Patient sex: F
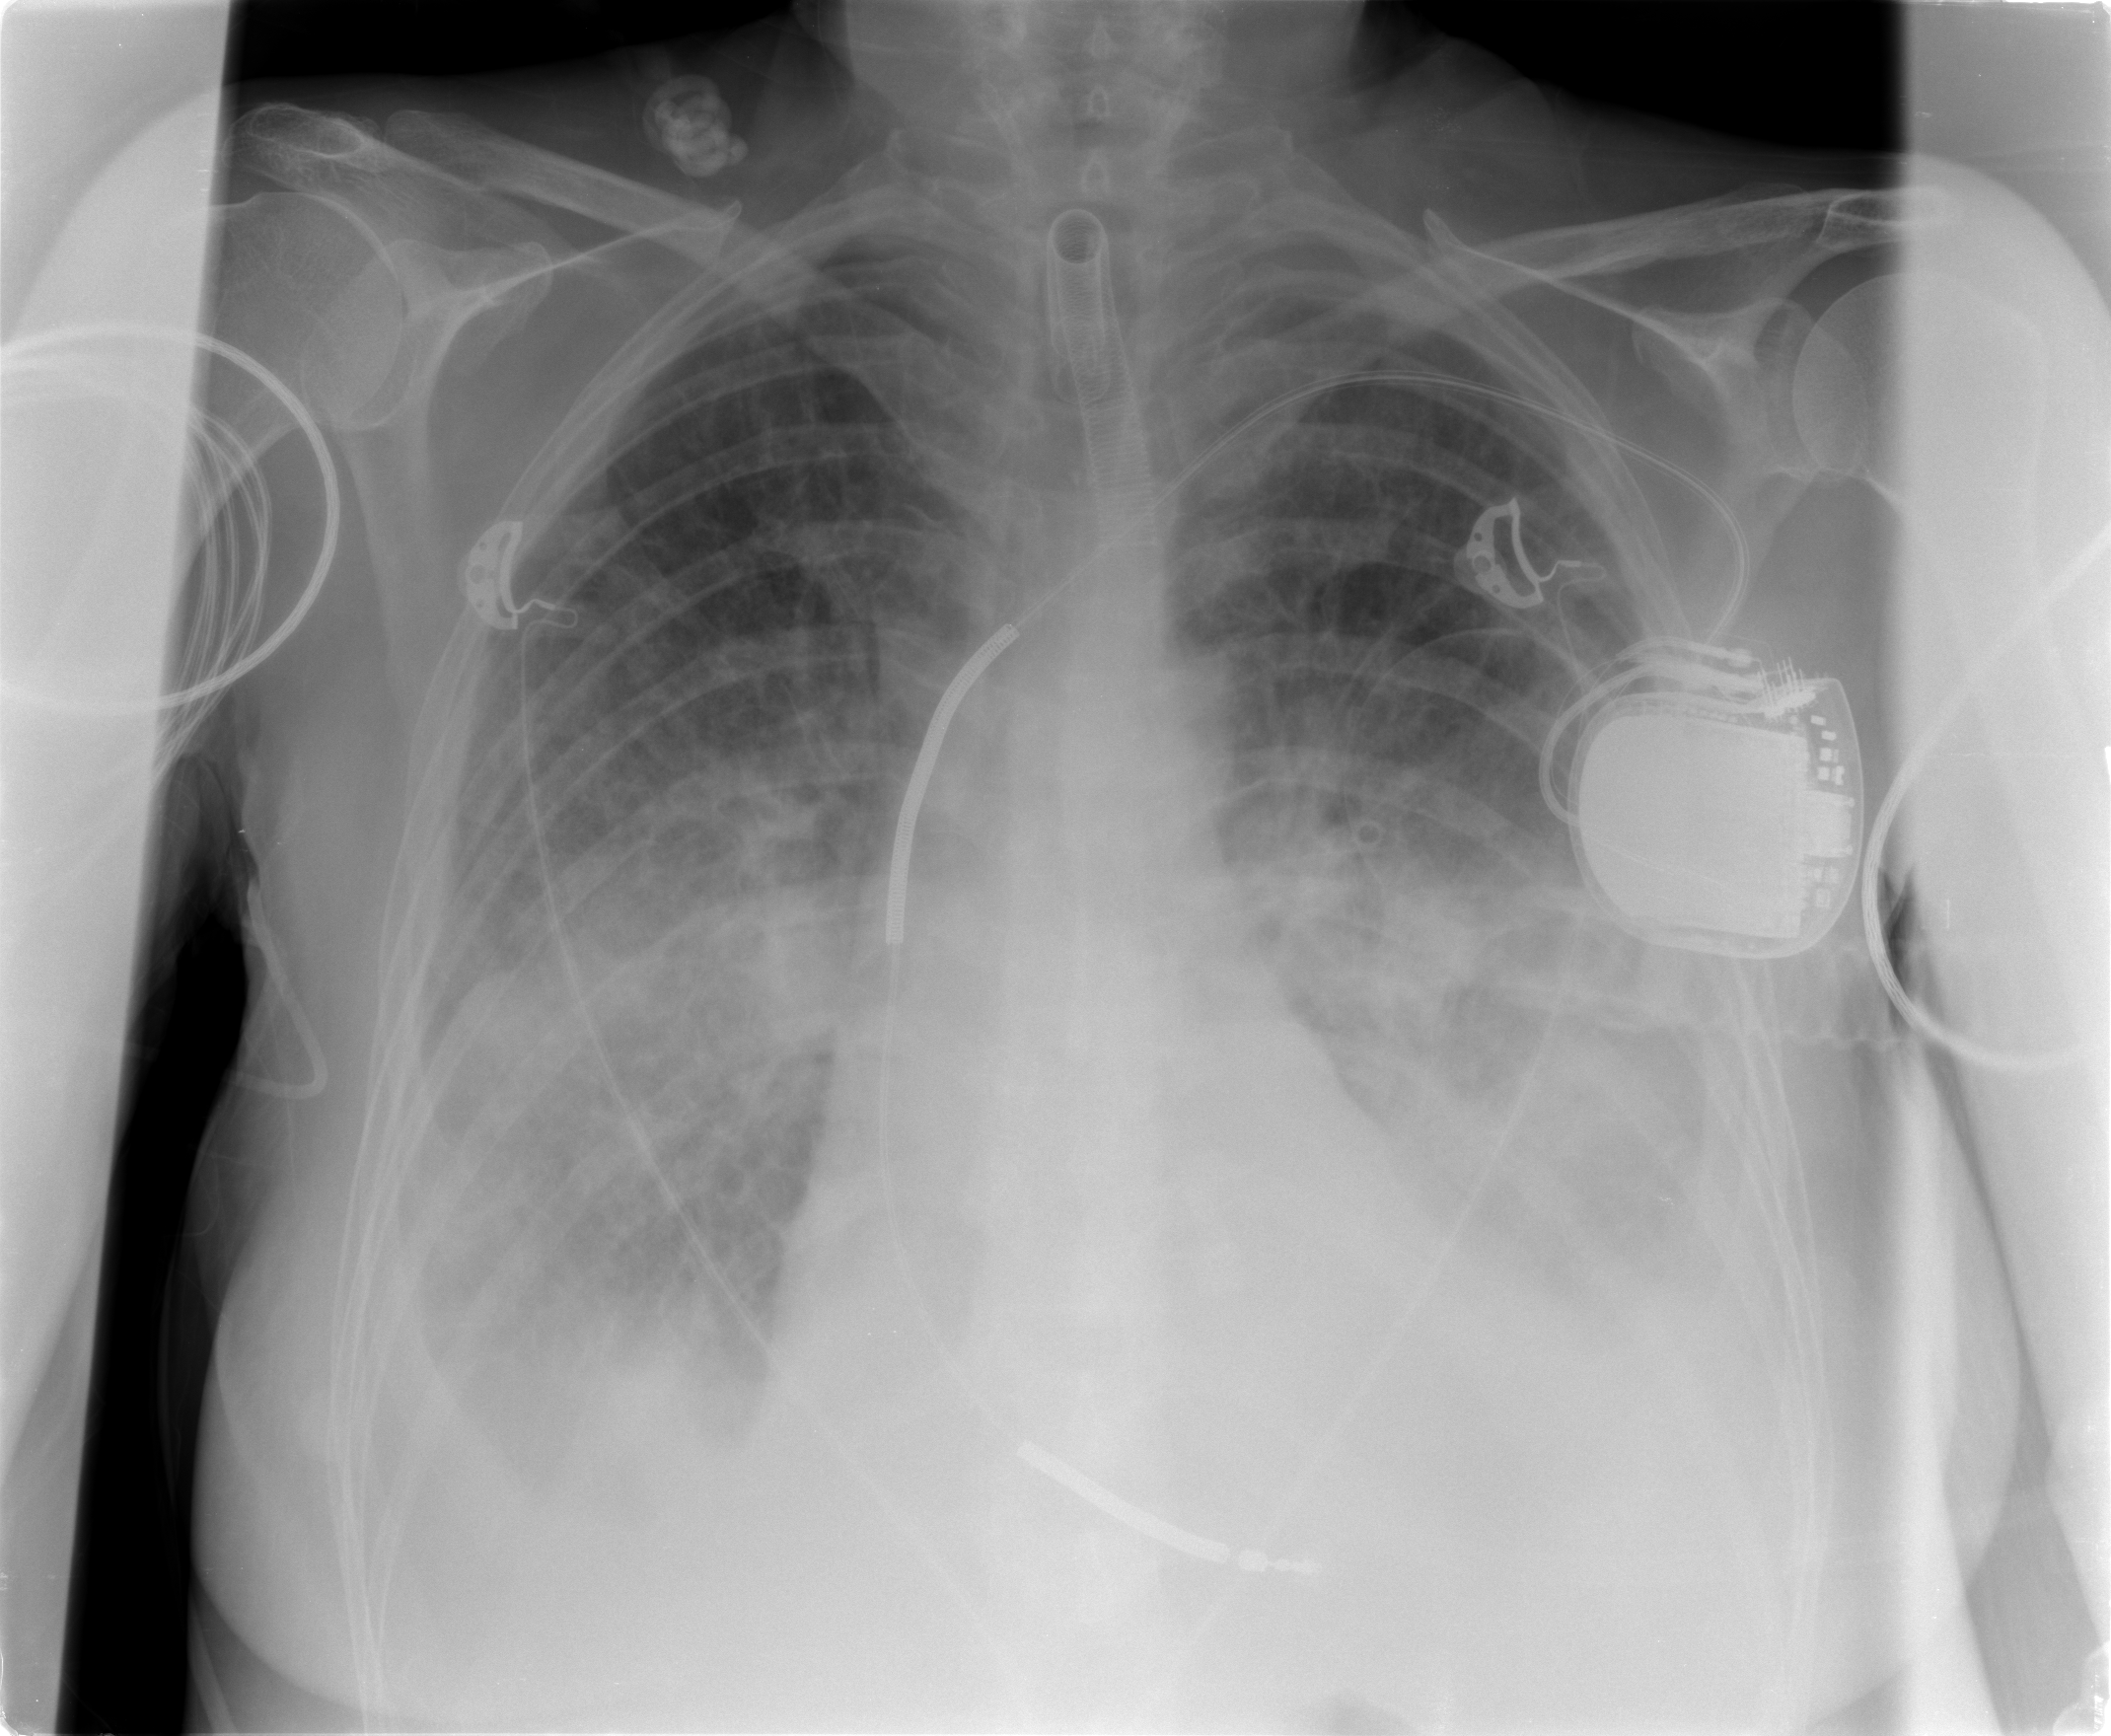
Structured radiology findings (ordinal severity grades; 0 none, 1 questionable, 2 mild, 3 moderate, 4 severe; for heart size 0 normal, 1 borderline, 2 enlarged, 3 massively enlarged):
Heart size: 1
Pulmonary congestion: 3
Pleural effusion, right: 2
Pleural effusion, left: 3
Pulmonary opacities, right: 2
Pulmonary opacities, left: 2
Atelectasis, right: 2
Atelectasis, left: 2